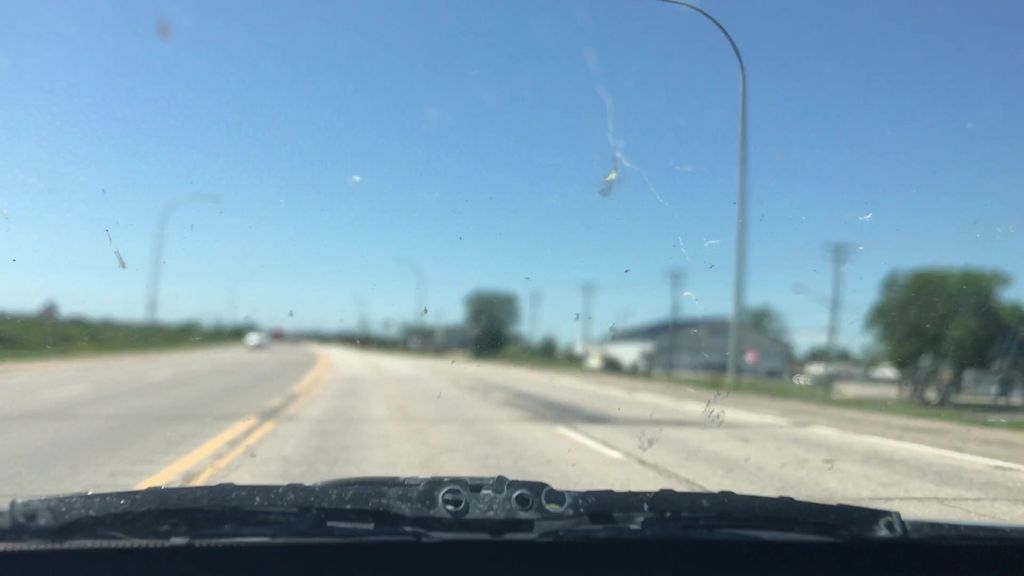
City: winnipeg